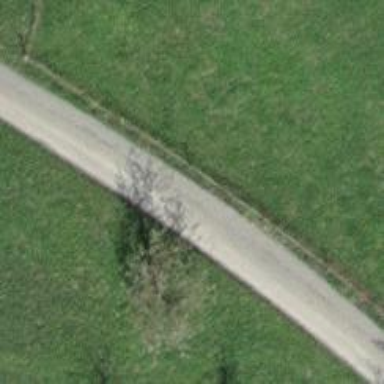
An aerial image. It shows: Service road with grade1 asphalt surface. No sidewalk available.